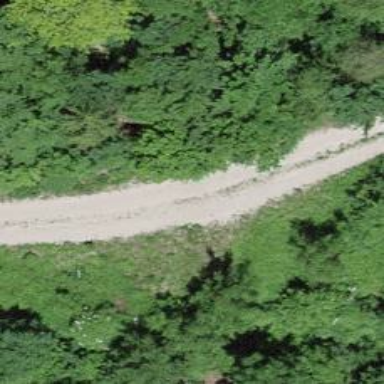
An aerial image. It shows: Track with grade 2 gravel surface.